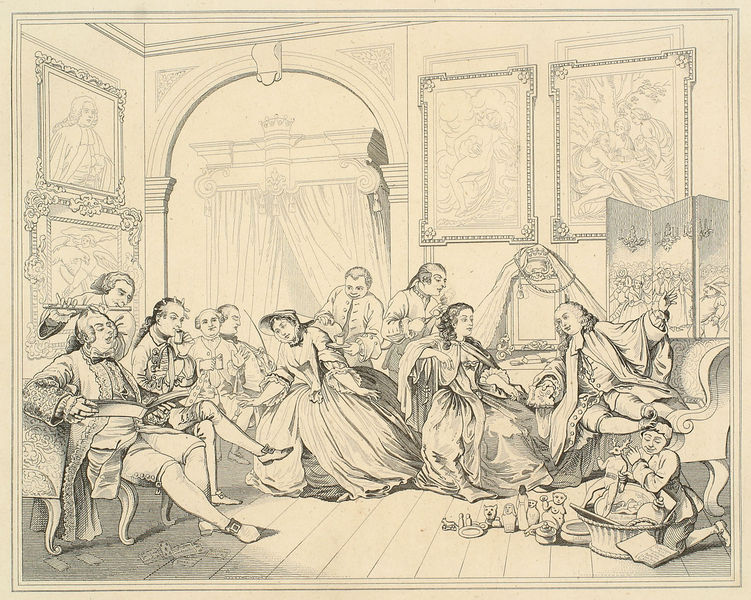
Titel: Die Heirath nach der Mode
Schlagwörter: mann, frauen, menschen, frau, hut, kleid, männer, raum, skizze, stuhl, zeichnung, zimmer, fest, gesellschaft, versammlung, feier, trinken, bild, sessel, kind, blatt, musik, musiker, kopfbedeckung, bilder, papier, sofa, sitz, bogen, unterhaltung, saal, kaffee, lesen, musizieren, paravent, tasse, buch, puppen, flöte, trinker, vorlesen, spielzeug, himmelbett, gemütlich, paraven